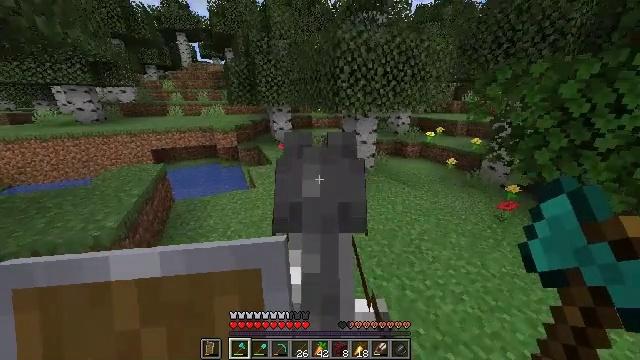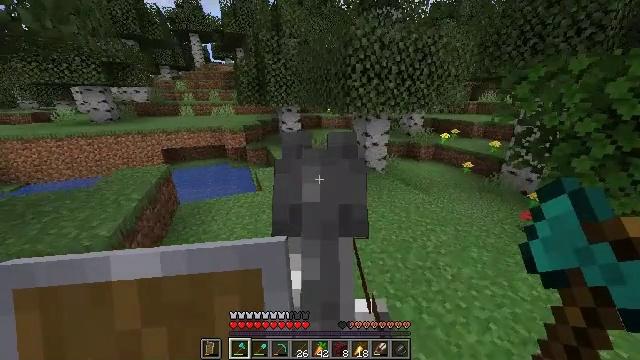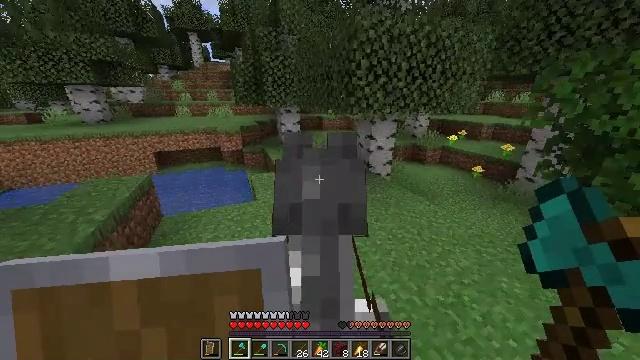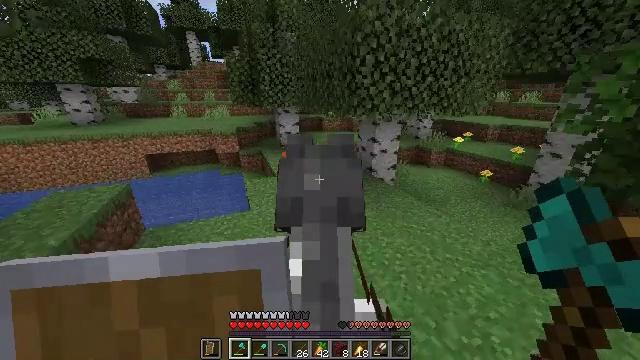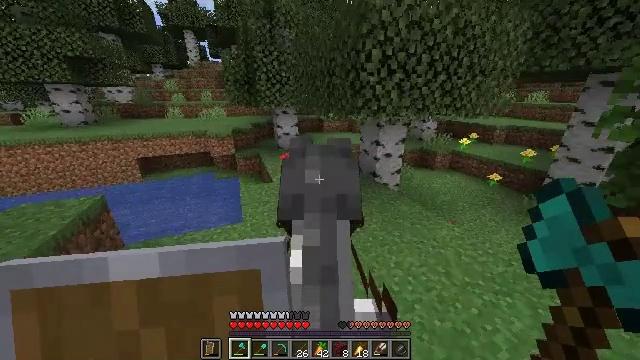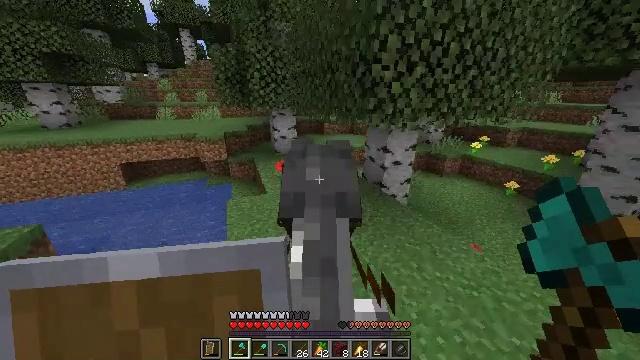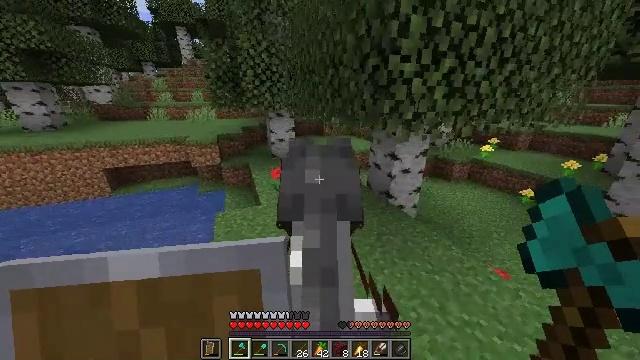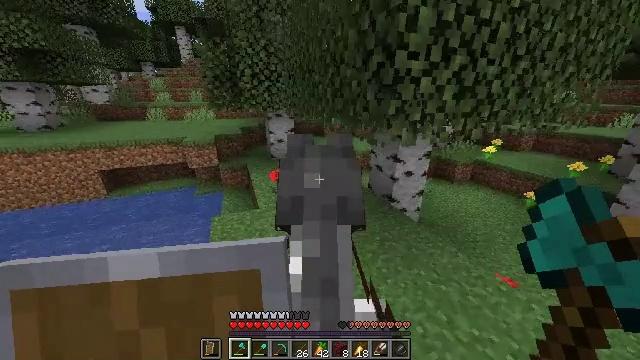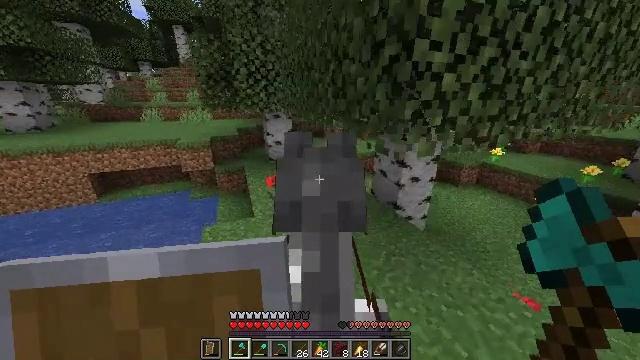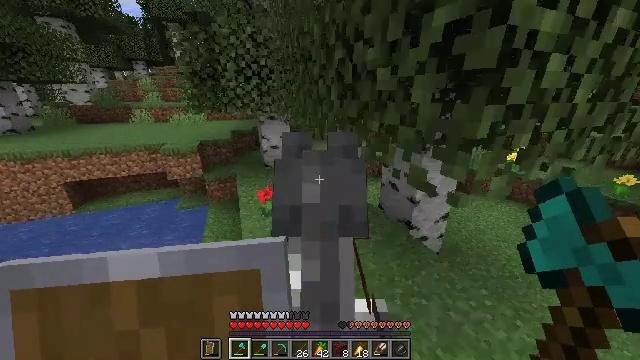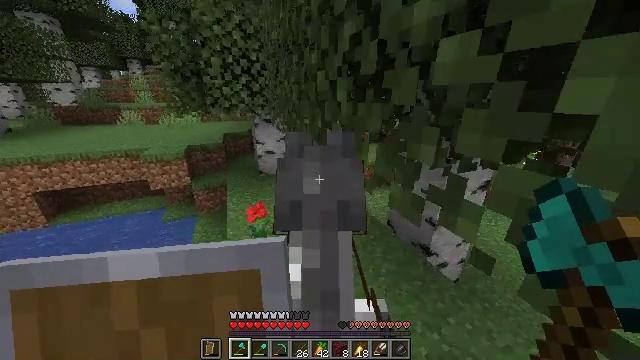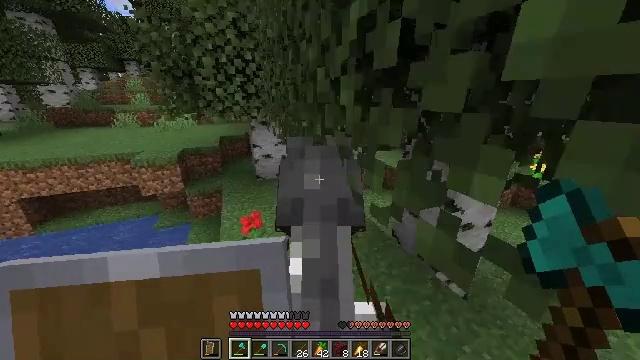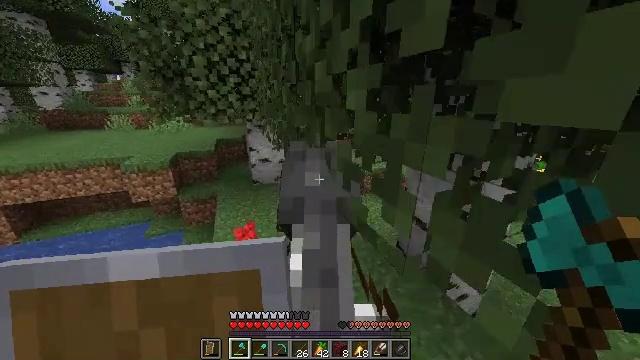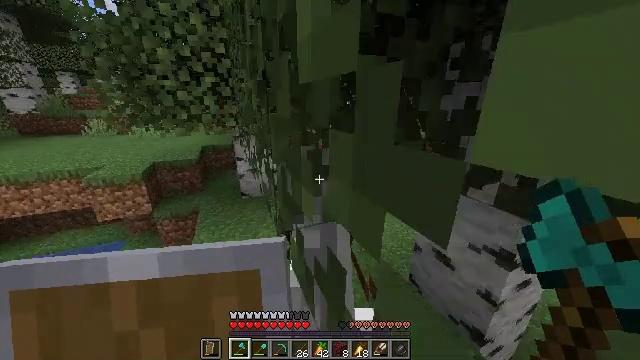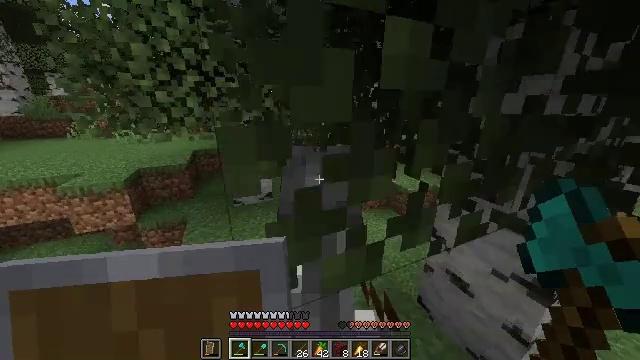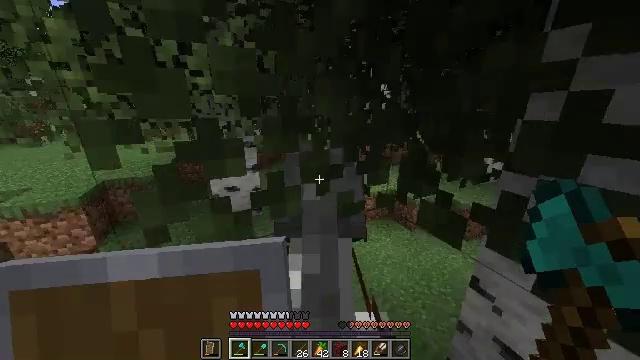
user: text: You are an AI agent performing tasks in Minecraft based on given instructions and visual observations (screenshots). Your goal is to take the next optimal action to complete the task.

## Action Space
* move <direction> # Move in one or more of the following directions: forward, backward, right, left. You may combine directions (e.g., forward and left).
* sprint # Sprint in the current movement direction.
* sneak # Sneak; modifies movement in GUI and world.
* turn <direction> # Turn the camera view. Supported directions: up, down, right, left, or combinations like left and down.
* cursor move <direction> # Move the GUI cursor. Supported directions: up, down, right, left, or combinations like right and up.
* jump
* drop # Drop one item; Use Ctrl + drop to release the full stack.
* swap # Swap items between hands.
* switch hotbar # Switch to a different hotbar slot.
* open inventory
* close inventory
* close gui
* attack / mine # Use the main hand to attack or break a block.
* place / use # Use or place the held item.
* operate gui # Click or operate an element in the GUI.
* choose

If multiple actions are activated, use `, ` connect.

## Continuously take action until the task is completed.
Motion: motion action
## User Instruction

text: Mine sand by the water.
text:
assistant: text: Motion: move forward
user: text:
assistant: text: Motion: move forward
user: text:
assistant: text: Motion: move forward
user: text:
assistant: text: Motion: move forward
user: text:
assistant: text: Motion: move forward
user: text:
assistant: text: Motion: move forward
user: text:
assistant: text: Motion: move forward
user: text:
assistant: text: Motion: move forward
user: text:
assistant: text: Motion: move forward
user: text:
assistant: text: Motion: move forward
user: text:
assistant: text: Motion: move forward
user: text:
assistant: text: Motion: move forward
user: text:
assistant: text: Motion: move forward, turn right
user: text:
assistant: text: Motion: move forward
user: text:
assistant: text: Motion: move forward
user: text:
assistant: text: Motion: move forward, turn right
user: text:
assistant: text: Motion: move forward, turn right and up
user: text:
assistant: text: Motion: move forward, turn right
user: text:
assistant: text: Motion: move forward, turn right
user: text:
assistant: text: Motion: move forward
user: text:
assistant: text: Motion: move forward, turn right and up
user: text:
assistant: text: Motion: move forward, turn right
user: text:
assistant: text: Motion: move forward, turn right
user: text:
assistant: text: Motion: move forward
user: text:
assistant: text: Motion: move forward
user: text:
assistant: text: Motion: move forward
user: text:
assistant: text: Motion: move forward
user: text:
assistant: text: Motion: move forward
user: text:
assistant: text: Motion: move forward
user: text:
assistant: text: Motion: move forward, turn right